Question:
This is the data that i've in Spotfire like this and trying to arrive at a percent calculation with the logic.
The formatting messed up the first time i posted the question.
Percentage for Instagram: '(Count of Instagram) / (Count of all Social network)'
Can you please help me with the calculation?
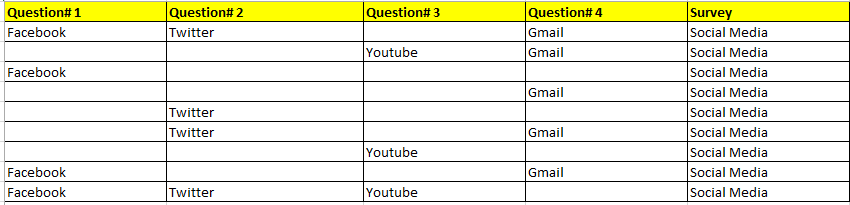
Answer: I'd do it with a cross table:
- - 'Count() / Count() over (All([Axis.Rows]))'
<URL>